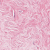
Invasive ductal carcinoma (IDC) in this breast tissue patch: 0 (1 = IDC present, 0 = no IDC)